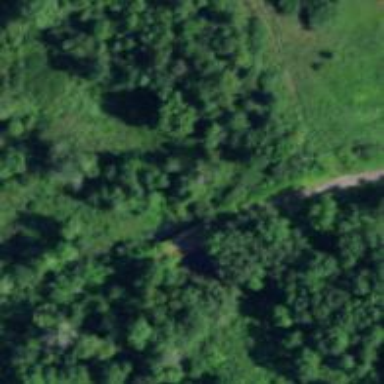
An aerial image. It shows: Path on bridge.